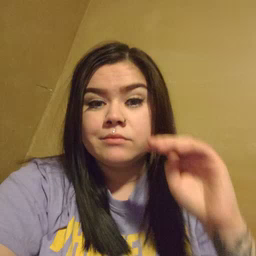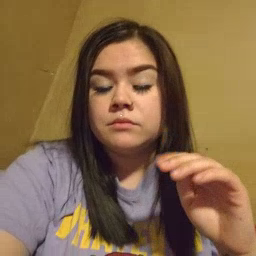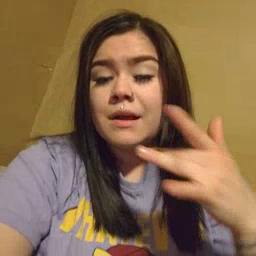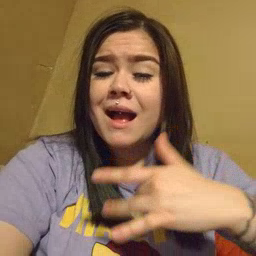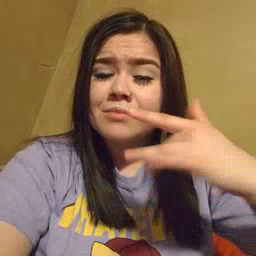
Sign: empty